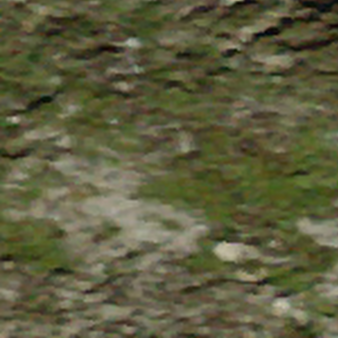
Label: other